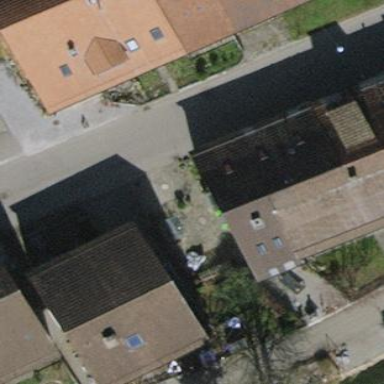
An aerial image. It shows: Building with tiled roof.